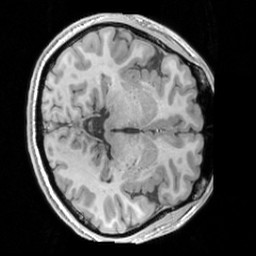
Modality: T1w
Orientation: axial
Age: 23
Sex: male
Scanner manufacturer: siemens
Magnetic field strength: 3 T
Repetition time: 1.63 s
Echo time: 0.00311 s